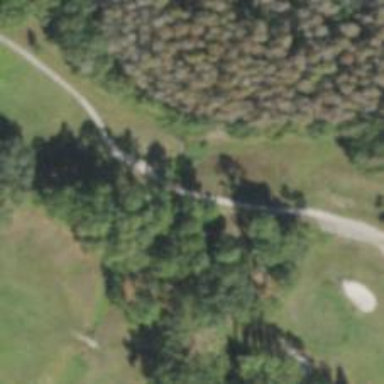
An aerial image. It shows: Pathway for golfing.